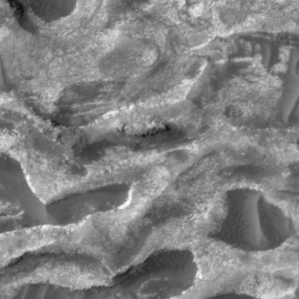
Label: non_frost